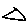
Label: triangle